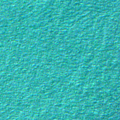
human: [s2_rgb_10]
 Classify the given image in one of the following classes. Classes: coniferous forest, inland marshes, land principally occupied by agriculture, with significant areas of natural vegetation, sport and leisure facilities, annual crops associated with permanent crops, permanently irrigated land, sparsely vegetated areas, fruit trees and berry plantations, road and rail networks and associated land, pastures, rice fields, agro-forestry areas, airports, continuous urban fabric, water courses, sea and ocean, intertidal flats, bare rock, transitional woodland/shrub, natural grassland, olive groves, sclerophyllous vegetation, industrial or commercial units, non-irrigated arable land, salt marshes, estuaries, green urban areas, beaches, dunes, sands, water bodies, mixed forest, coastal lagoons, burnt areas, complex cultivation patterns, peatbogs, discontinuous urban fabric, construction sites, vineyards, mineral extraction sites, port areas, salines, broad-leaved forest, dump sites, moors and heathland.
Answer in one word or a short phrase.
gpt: sea and ocean